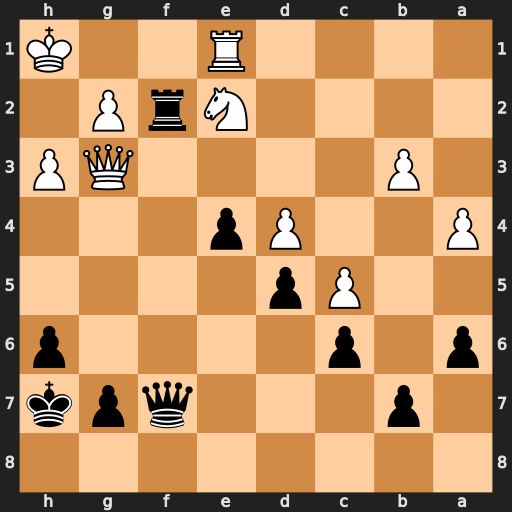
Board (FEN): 8/1p3qpk/p1p4p/2Pp4/P2Pp3/1P4QP/4NrP1/4R2K
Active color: b
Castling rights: -
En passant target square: -
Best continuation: Rxe2 Rxe2 Qf1+ Kh2 Qxe2